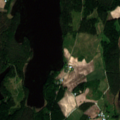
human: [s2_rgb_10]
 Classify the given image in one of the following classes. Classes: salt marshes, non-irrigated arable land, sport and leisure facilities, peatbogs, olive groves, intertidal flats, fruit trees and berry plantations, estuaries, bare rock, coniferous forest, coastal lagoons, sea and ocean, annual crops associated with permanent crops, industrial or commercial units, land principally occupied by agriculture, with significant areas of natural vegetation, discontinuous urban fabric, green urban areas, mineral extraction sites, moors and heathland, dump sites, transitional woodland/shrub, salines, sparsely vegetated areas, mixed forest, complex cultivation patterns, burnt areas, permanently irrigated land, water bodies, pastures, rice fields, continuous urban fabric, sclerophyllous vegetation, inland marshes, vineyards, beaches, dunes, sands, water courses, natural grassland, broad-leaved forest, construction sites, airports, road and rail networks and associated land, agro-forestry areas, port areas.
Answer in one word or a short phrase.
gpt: land principally occupied by agriculture, with significant areas of natural vegetation, coniferous forest, mixed forest, water bodies